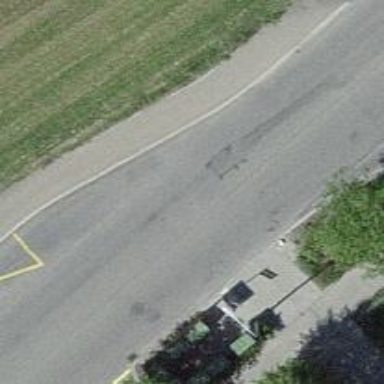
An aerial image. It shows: Pedestrian road.